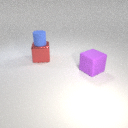
large red metal cube behind large purple rubber cube